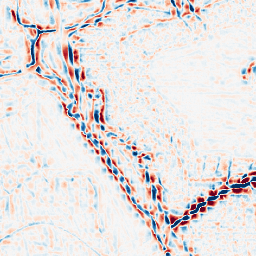
Category: wavelet
Decomposition family: wavelet_biorthogonal
Decomposition parameters: wavelet: bior2.4
level: 3
Upsampling method: cubic_mitchell
Upsampling parameters: scale: 2
Upsampling scale: 2